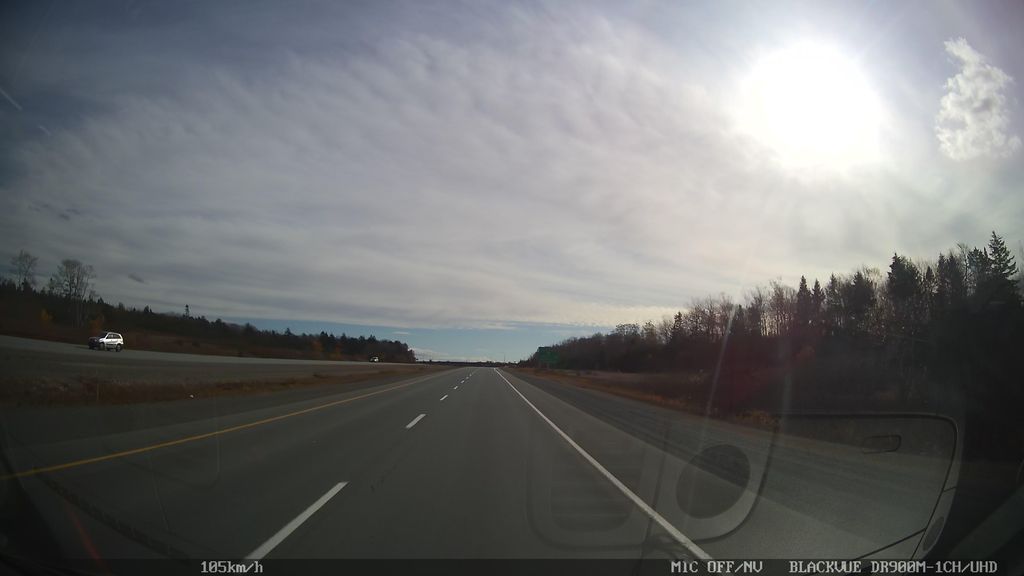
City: halifax